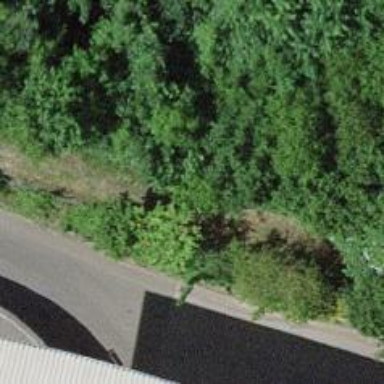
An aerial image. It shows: Footway with fine gravel surface.